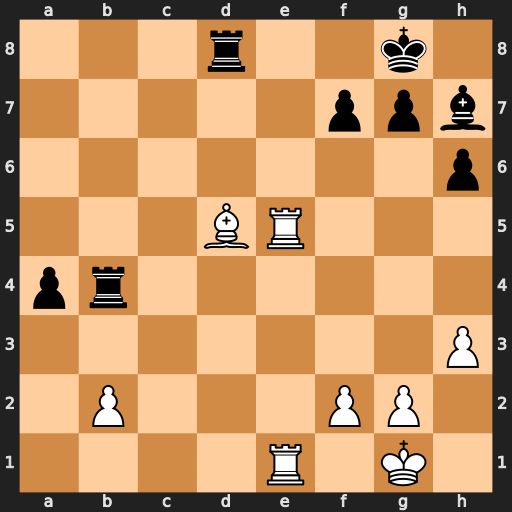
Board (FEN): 3r2k1/5ppb/7p/3BR3/pr6/7P/1P3PP1/4R1K1
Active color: w
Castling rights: -
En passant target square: -
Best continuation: Re8+ Rxe8 Rxe8#